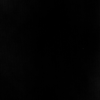
Label: dusty